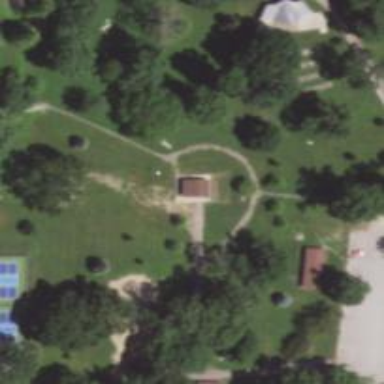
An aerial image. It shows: Disc golf tee area.